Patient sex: M
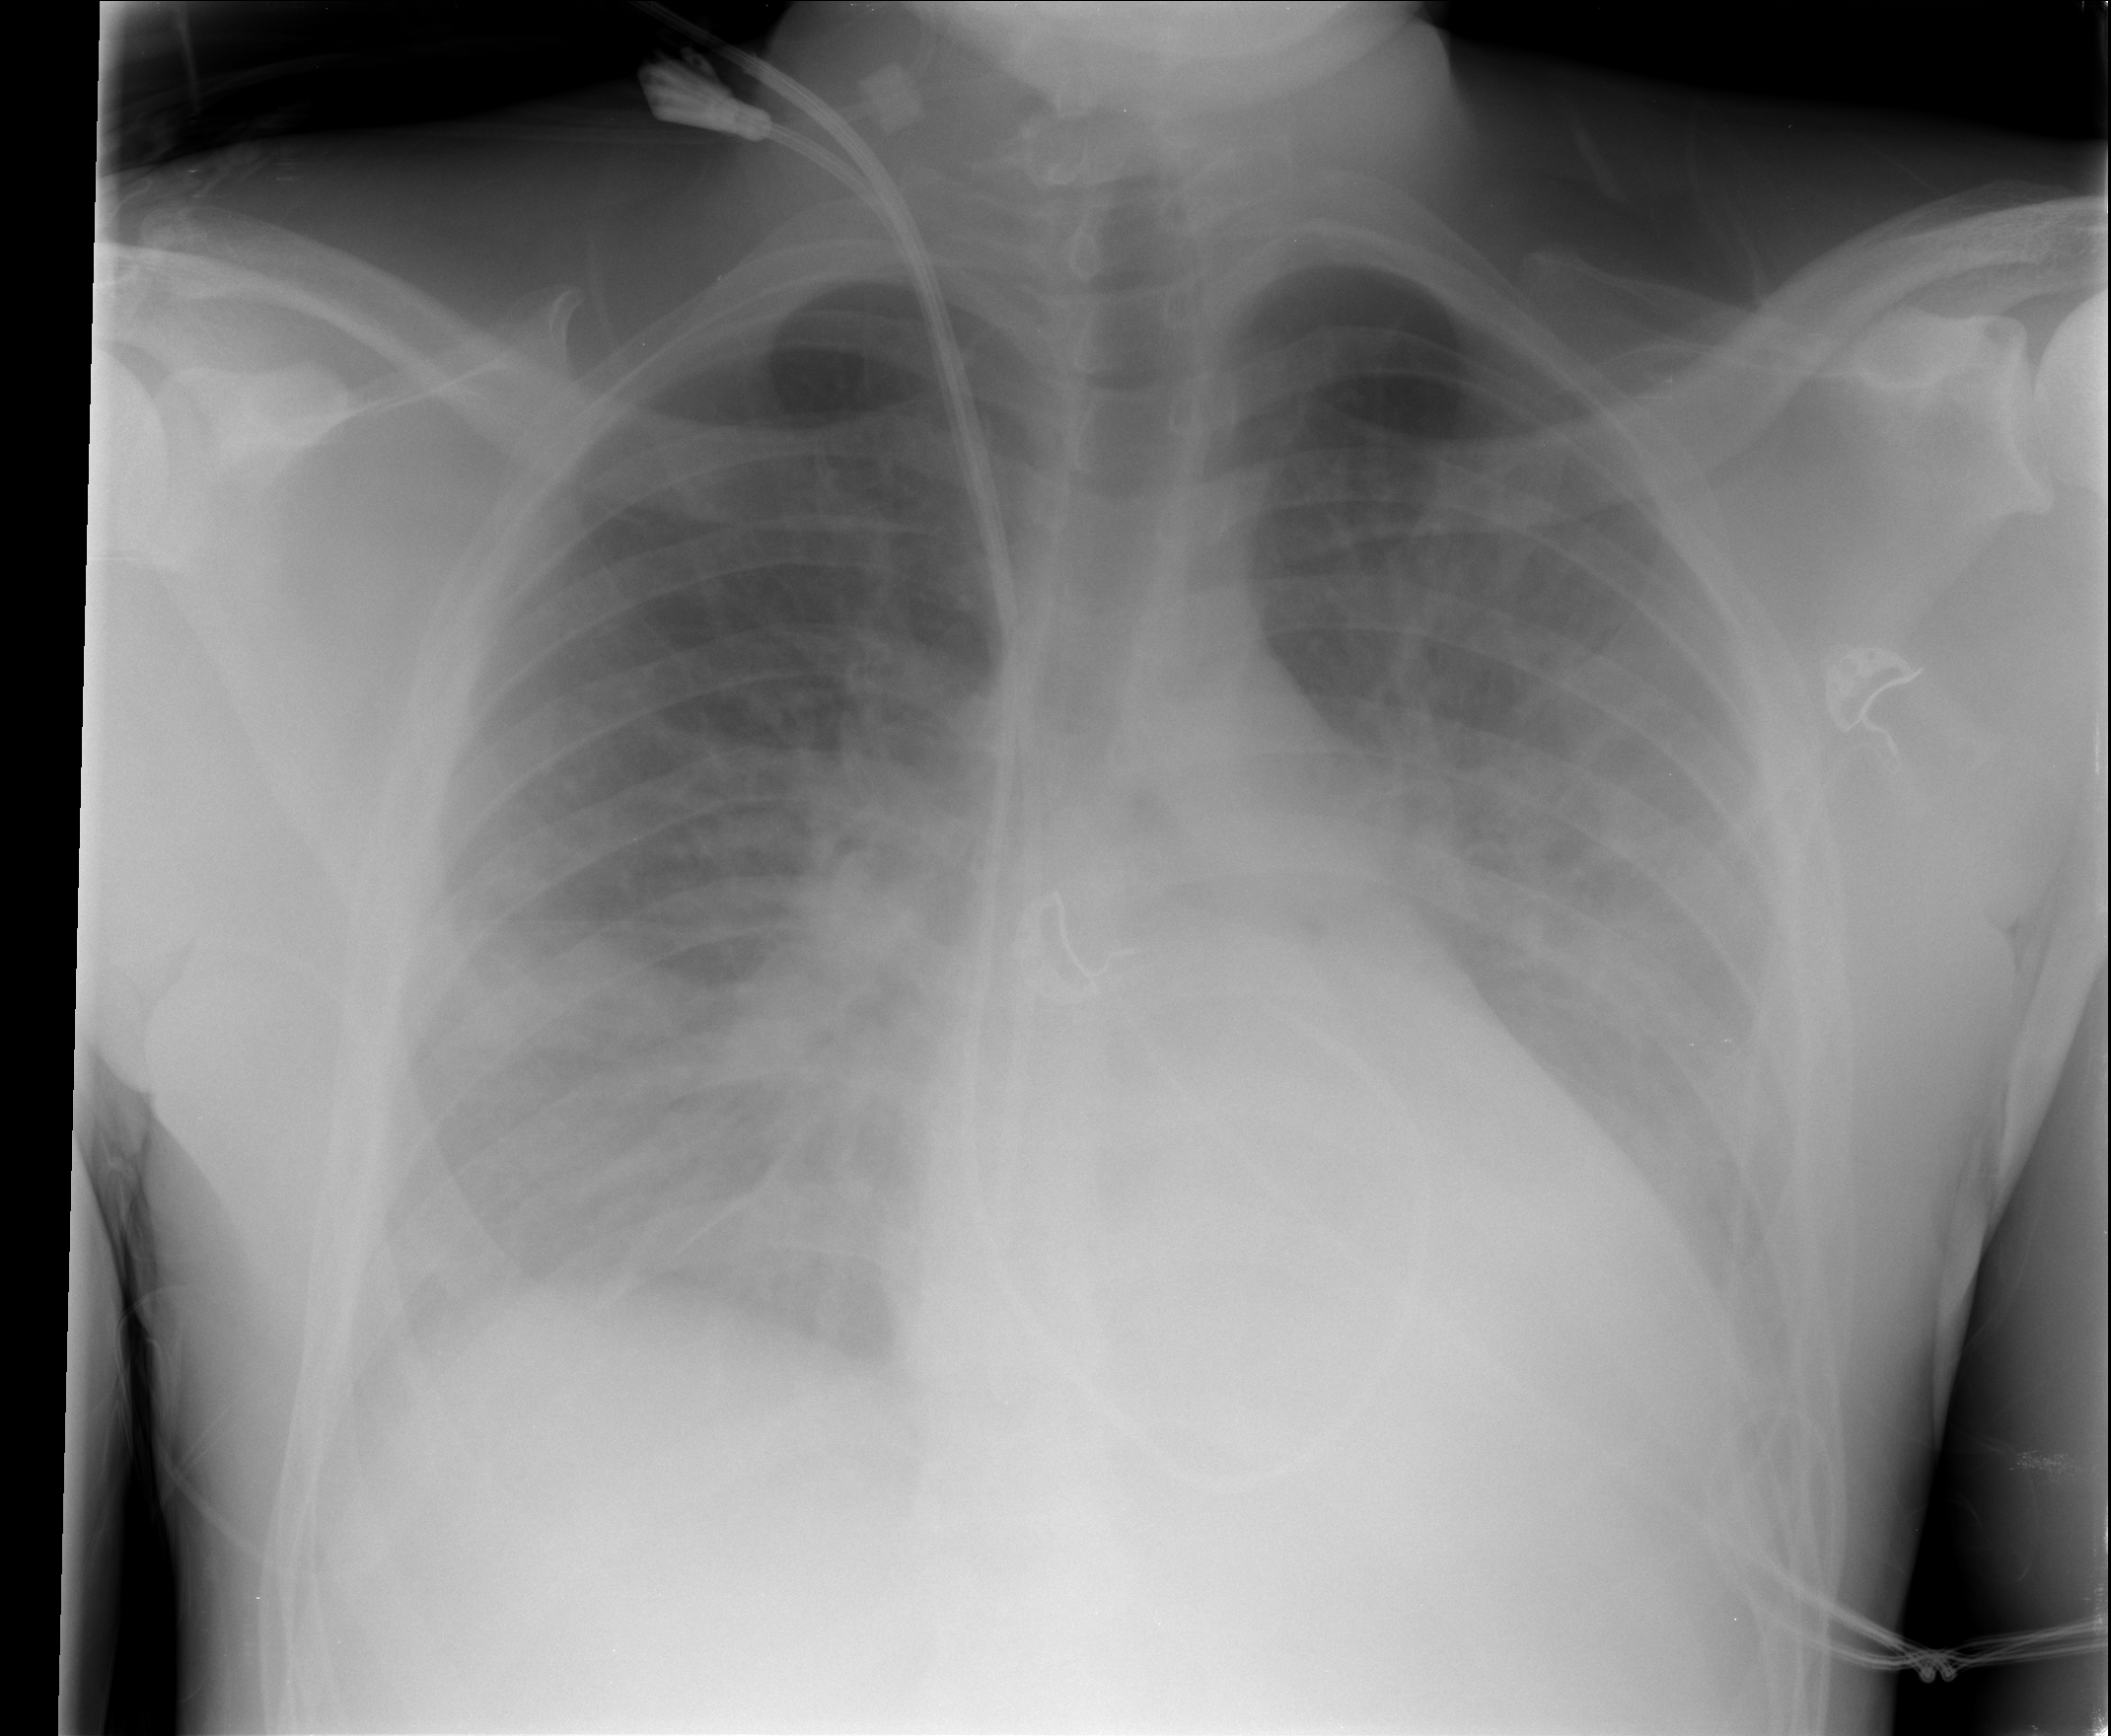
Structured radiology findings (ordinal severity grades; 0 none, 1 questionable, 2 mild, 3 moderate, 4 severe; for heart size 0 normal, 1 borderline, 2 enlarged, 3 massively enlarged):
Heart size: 2
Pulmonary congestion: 2
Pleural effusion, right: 2
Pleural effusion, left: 2
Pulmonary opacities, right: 2
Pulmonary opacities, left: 0
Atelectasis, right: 2
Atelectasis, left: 0